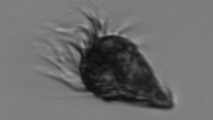
Label: Strombidium_wulffi